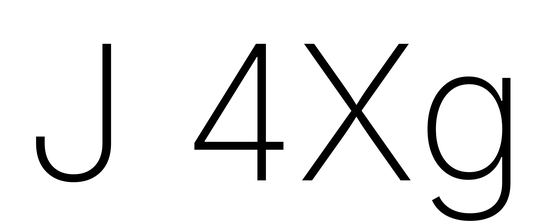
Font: Inter_ExtraLight